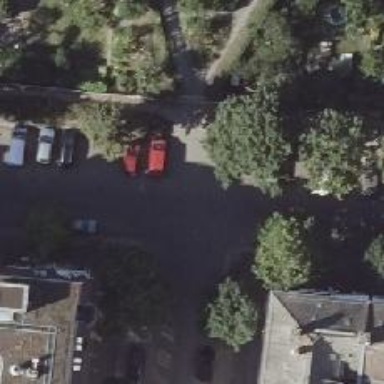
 there is parallel on-street parking on the right side and perpendicular on-street parking on the left side."